Question: All of my applications report in as published and up, however, I've gone from 60+ daily downloads to absolutely zero across all applications for several days straight. This seems very odd and more like an error in MS reporting on dev.windowsphone.com. Does anyone know why this may have happened? Is anyone else experiencing this problem?

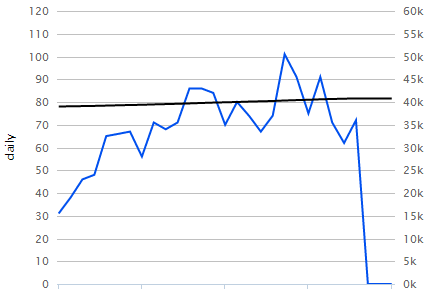
Answer: I think they have downvoted your question because is not a code related question..
Anyway.. It's a DevCenter's known issue and normally it's resolved within a few days..
All the lost report will be restored, don't worry! It's not the first time!